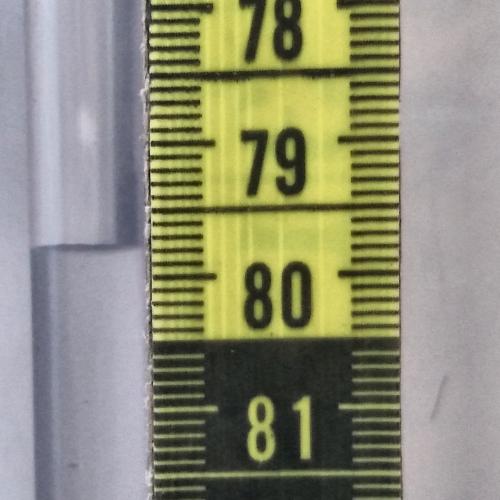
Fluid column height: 79.8 cm